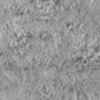
Label: not_dusty